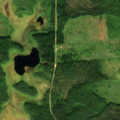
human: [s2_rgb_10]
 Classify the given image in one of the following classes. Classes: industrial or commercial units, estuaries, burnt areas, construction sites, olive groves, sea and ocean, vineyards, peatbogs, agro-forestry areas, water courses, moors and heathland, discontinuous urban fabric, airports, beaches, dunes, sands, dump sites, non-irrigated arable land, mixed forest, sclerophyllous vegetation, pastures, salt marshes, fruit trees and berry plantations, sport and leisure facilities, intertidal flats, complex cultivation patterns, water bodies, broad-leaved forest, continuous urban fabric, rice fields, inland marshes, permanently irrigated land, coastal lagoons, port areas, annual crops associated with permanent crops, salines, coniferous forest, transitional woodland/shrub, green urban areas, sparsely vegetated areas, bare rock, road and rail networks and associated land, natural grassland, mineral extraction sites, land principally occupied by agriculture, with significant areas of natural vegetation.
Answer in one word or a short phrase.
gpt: mixed forest, transitional woodland/shrub, peatbogs